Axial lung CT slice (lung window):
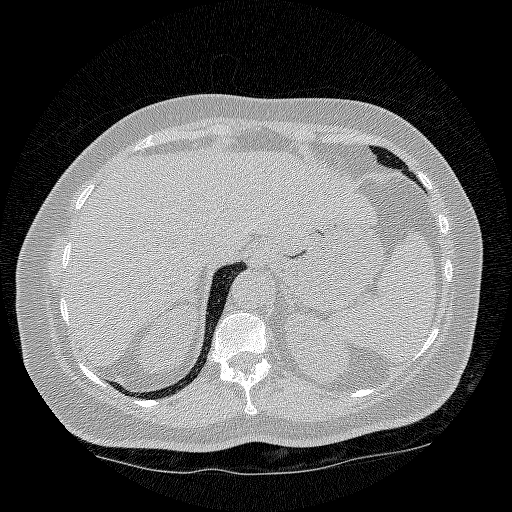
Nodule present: no